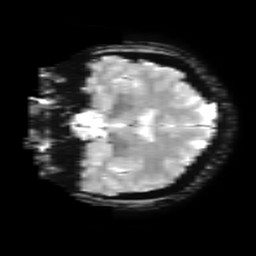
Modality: T2starw
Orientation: coronal
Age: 50
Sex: female
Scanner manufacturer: ge
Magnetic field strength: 3 T
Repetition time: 0.65 s
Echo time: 0.02 s